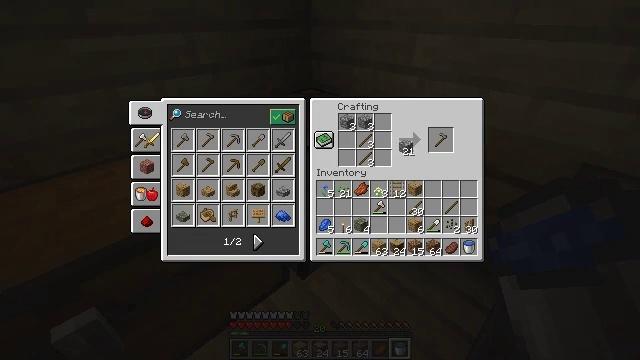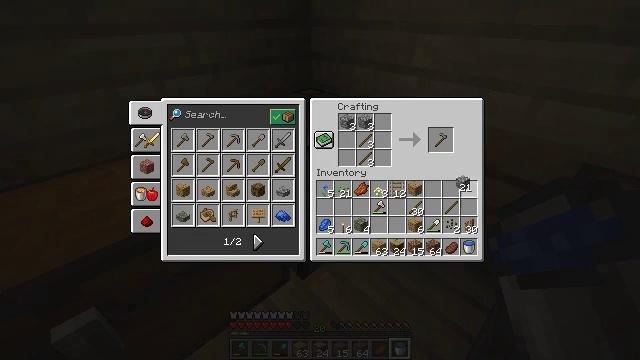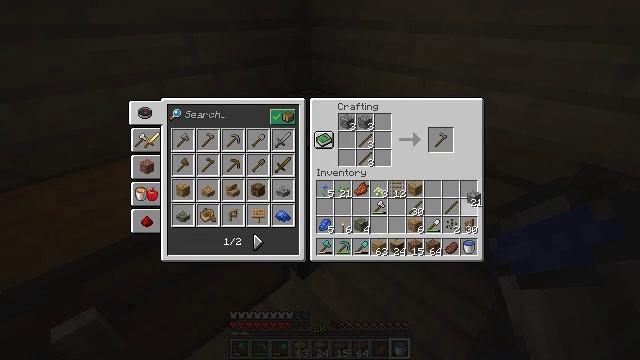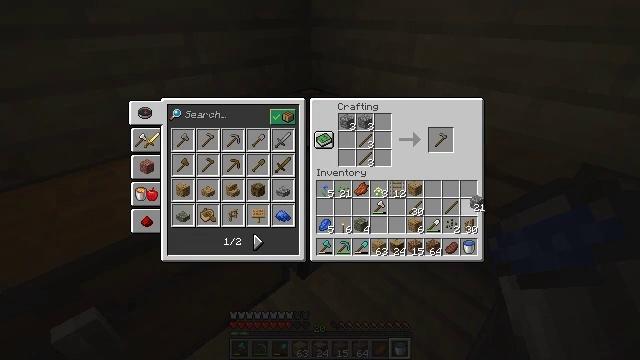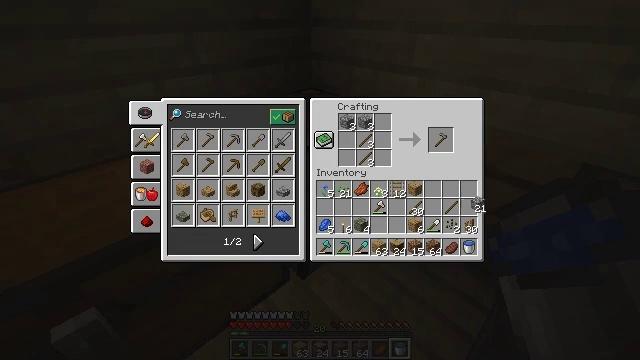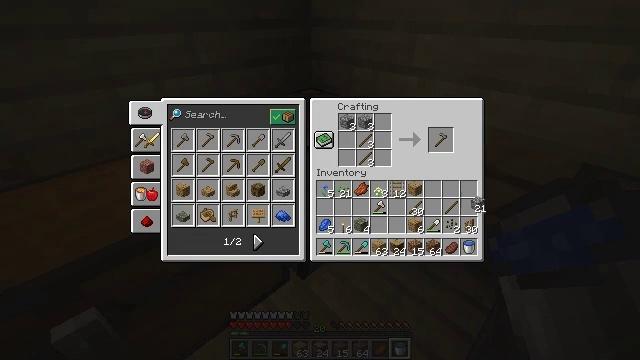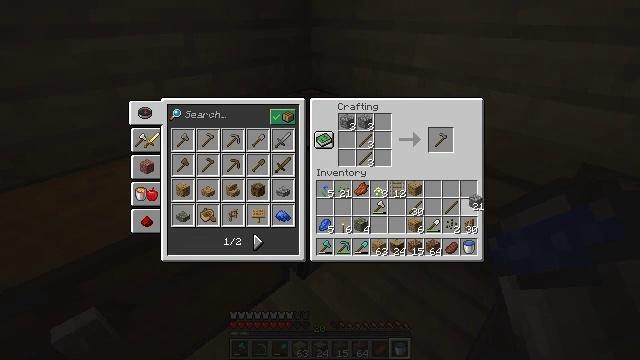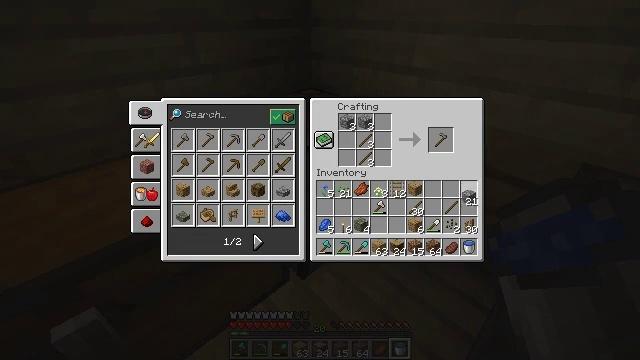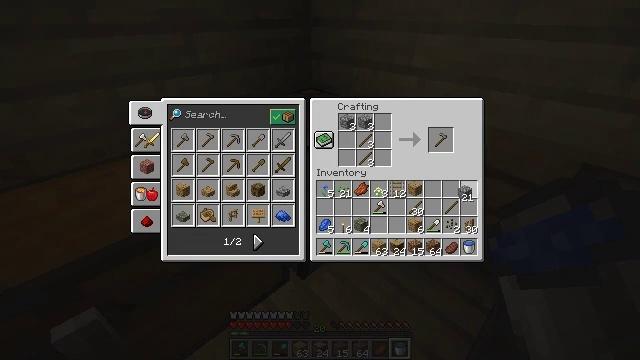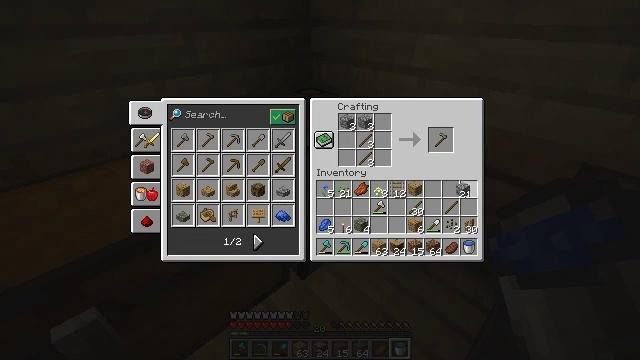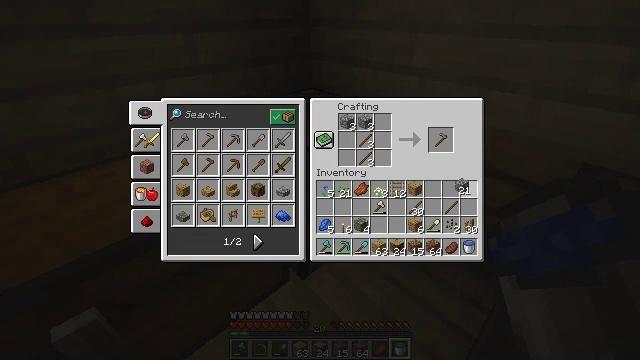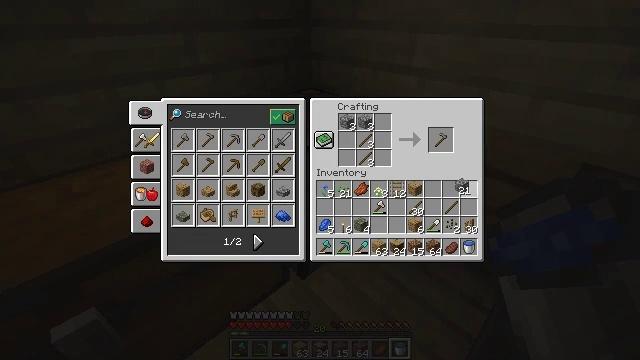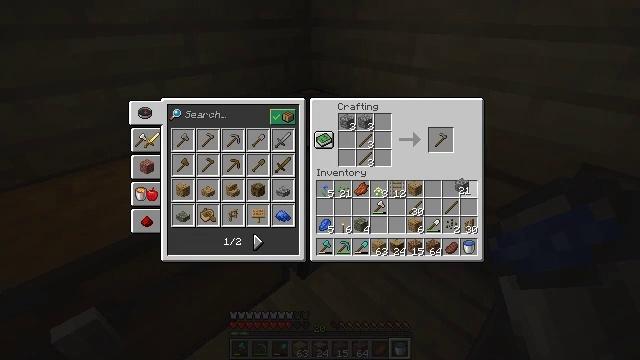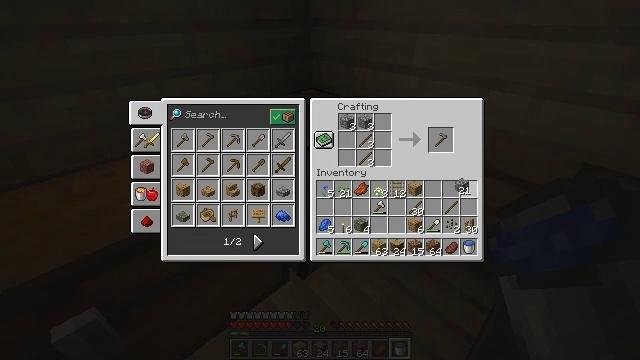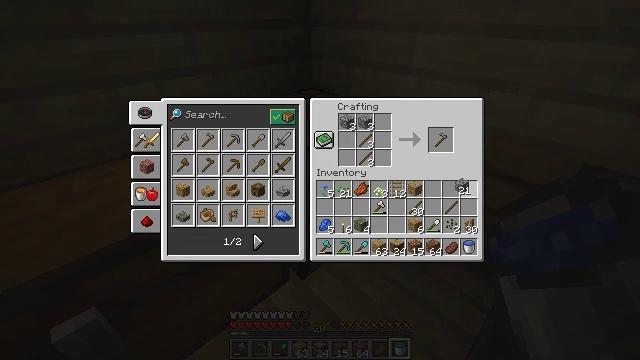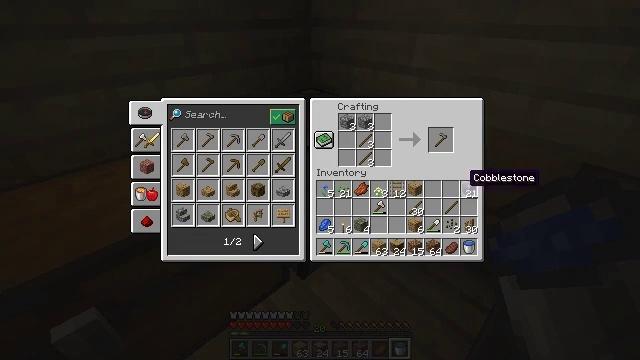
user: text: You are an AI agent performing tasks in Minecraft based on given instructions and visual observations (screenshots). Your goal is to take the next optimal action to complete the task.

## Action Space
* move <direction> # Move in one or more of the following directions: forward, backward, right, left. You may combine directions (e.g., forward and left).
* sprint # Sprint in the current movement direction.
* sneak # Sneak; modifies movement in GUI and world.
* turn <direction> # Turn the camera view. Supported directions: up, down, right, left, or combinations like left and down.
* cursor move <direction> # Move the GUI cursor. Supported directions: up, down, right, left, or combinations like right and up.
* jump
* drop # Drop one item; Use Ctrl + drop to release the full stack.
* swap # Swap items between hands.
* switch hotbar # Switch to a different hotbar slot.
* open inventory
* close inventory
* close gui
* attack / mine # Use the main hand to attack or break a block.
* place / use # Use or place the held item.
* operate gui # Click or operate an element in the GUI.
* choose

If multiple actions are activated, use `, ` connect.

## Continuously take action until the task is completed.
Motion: motion action
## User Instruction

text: Use cobblestone to make a stone hoe.
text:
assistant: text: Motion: cursor move right and down
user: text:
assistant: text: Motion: cursor move right and down
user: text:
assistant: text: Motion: no_op
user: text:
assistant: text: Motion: no_op
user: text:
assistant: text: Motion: no_op
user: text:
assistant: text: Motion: no_op
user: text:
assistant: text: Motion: cursor move left
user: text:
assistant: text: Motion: no_op
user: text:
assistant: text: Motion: no_op
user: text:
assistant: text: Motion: no_op
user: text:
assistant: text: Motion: no_op
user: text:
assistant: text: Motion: no_op
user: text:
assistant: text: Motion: operate gui
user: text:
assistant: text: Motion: operate gui
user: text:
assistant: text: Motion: no_op
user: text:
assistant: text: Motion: no_op
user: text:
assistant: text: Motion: no_op
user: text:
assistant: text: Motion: no_op
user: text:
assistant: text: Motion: cursor move left and up
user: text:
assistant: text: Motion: cursor move left and up
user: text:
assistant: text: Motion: cursor move up
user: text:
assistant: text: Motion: no_op
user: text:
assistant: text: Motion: sneak
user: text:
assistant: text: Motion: sneak
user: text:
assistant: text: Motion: sneak
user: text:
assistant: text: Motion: sneak
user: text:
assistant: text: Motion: sneak, operate gui
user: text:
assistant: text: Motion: sneak, operate gui
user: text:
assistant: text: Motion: sneak, operate gui
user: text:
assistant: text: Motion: sneak